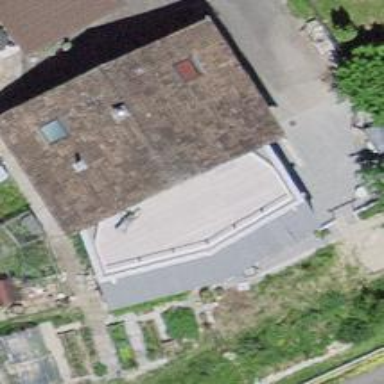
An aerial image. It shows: Residential building.